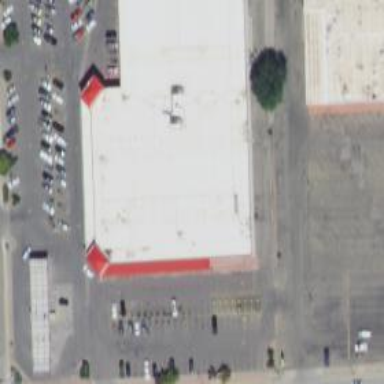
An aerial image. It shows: Commercial building.